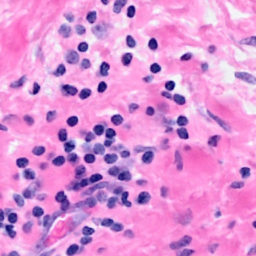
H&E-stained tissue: Breast